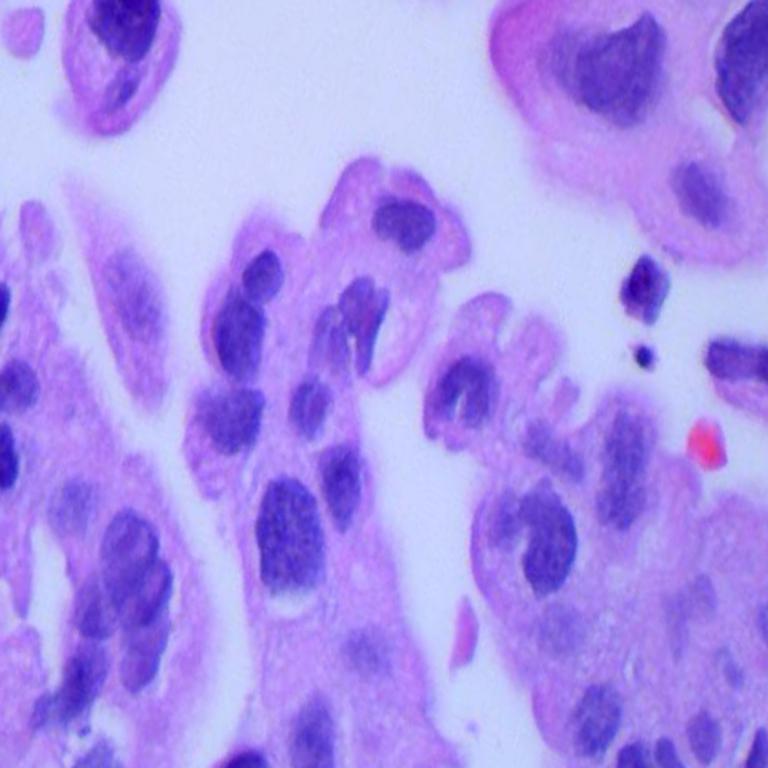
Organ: lung
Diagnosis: adenocarcinomas